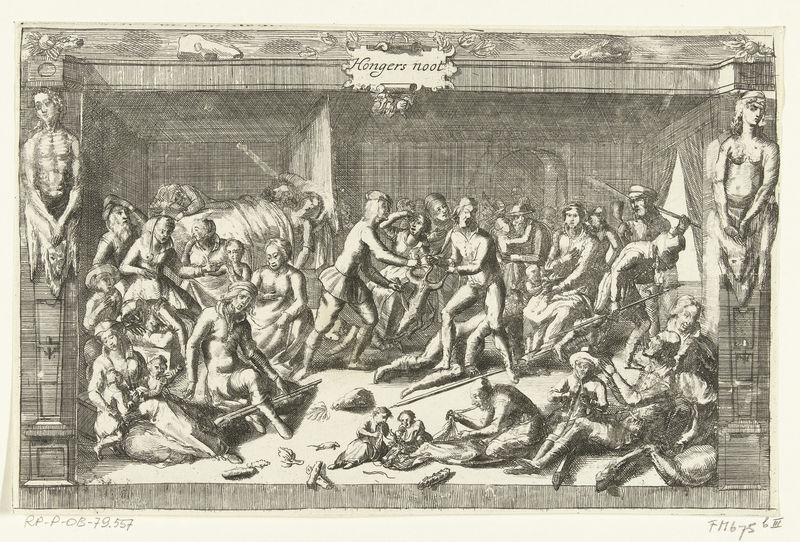
Titel: Hongersnood onder de Leidenaren
Standort: Amsterdam
Institution: Rijksmuseum
Schlagwörter: gemälde, hund, niederlande, holzschnitt, stich, streit, elend, flamen, mann frau, hungersnot